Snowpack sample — Buffalo Mountain, Silverthorne, Colorado, USA (2/22/26, 2:02 PM MST)
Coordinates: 39.622, -106.113
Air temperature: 33 °F
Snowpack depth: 63 cm
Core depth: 10 cm
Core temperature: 32 °F
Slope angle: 11°, slope face: 116°
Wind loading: low
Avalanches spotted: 0
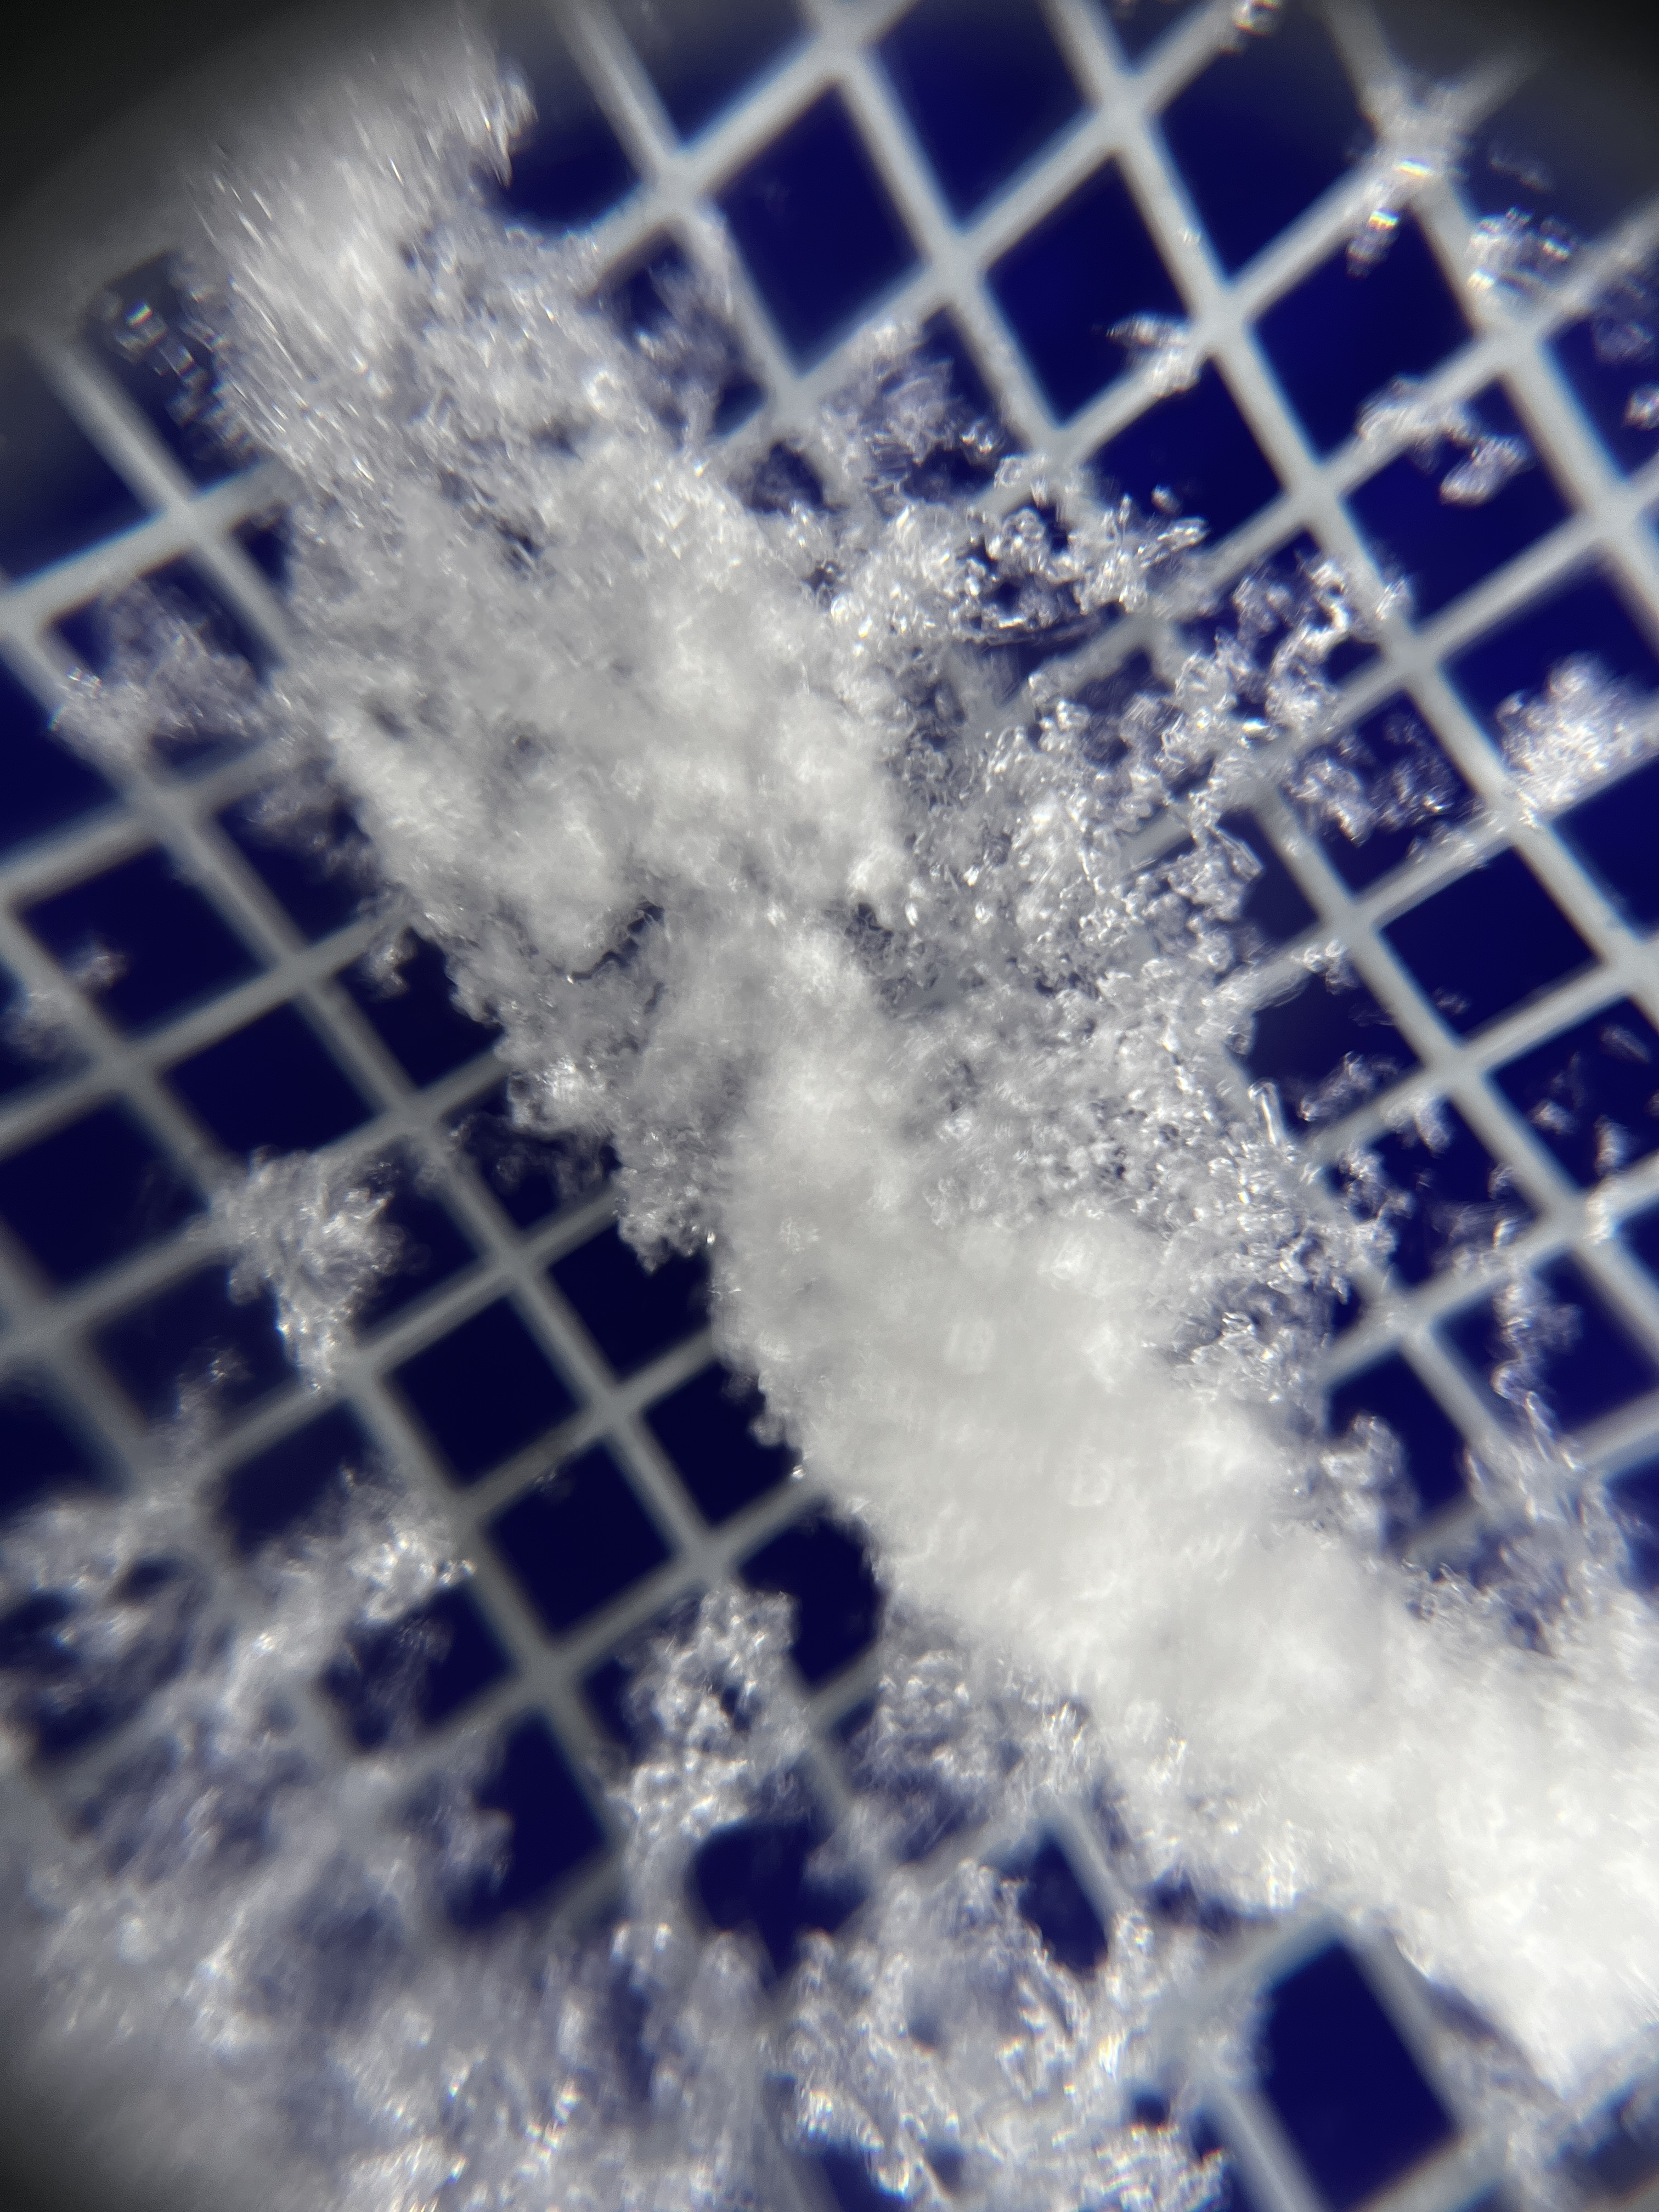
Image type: magnified_profile
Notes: In a firebreak similar to site 1, minimal wind loading with no spotted avalanches (not many faces in view though)